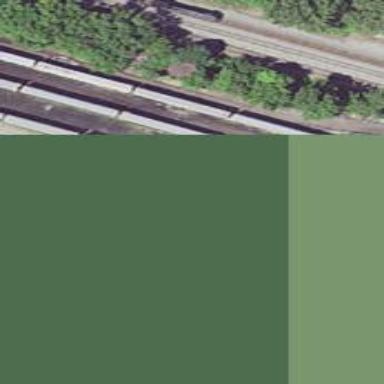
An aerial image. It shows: Railway spur service.